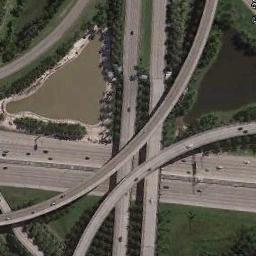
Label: overpass